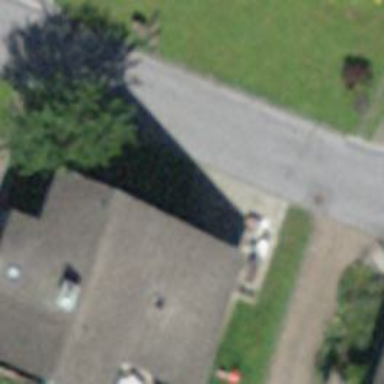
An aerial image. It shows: Detached building.